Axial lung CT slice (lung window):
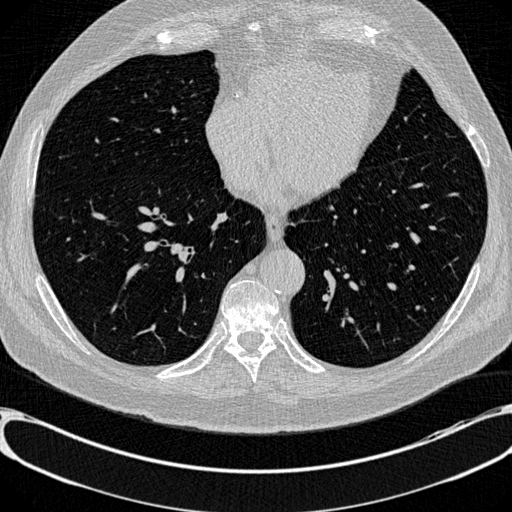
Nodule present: yes
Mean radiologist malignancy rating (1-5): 2